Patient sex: M
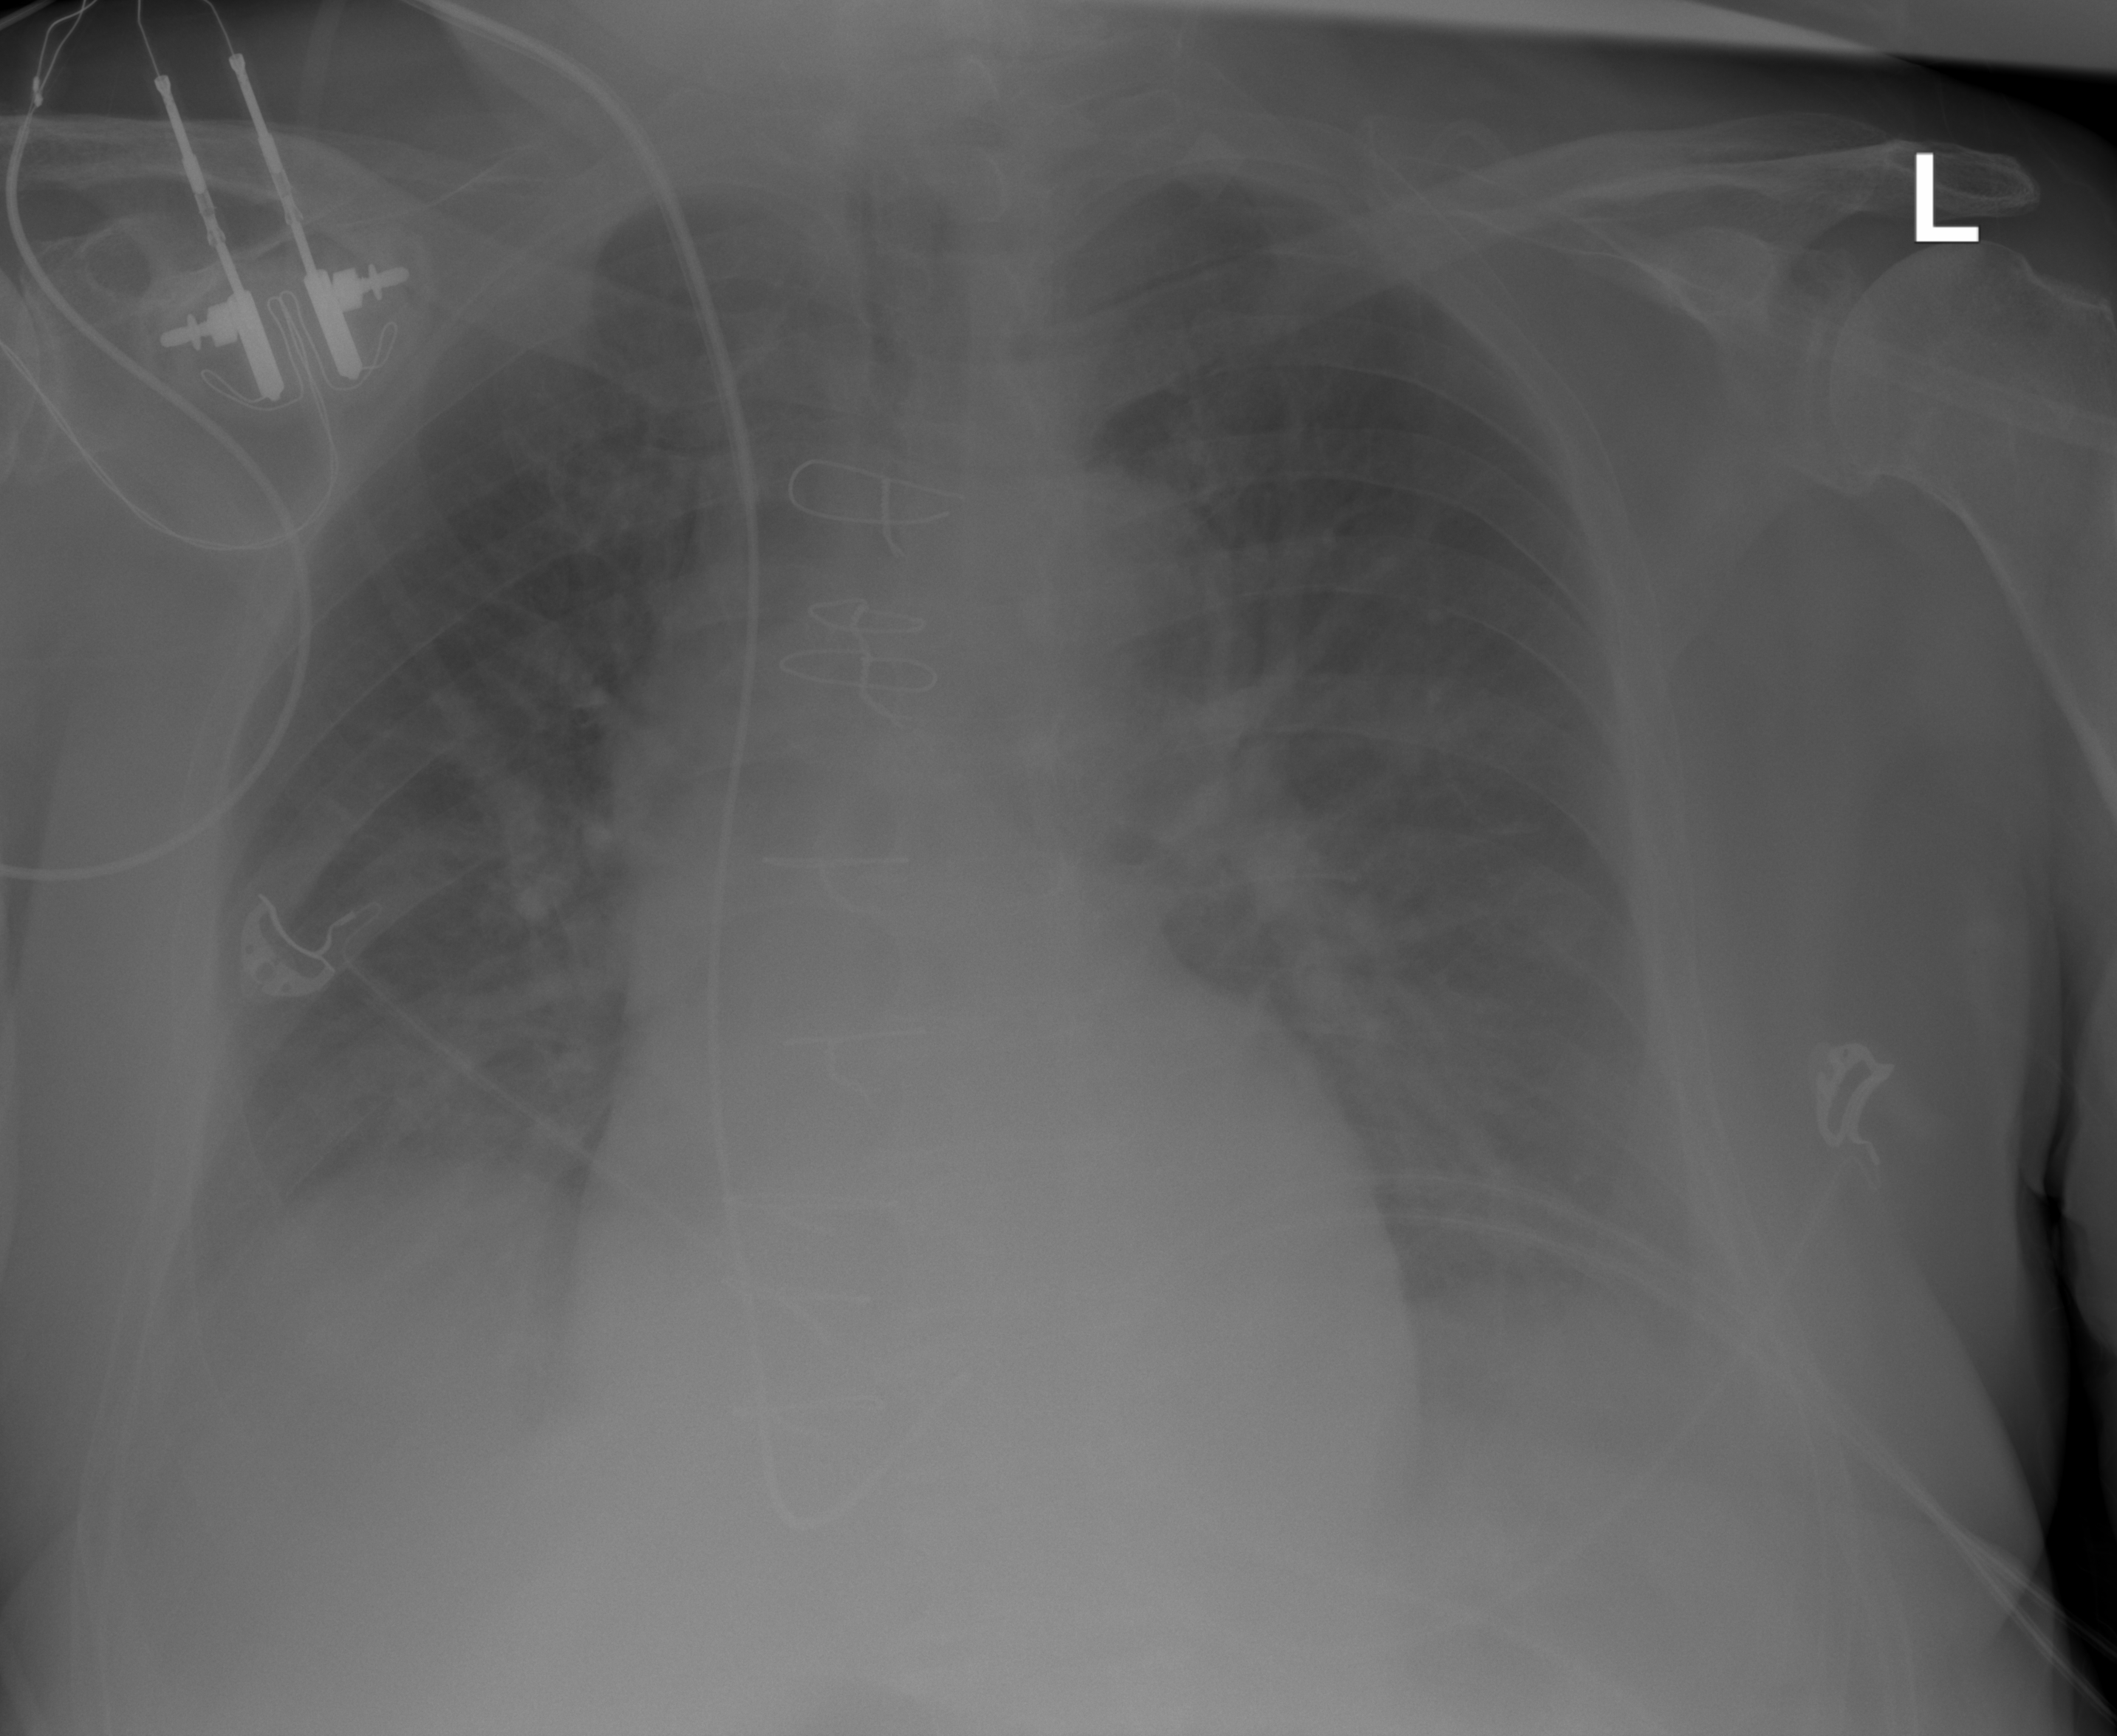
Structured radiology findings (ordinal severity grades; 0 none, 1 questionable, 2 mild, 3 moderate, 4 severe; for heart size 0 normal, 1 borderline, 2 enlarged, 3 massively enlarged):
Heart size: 2
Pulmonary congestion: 3
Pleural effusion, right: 2
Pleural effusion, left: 2
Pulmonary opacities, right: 3
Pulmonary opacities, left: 2
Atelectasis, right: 2
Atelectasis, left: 2